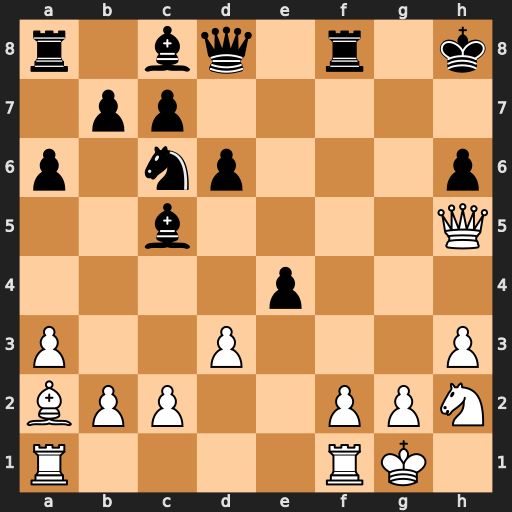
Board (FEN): r1bq1r1k/1pp5/p1np3p/2b4Q/4p3/P2P3P/BPP2PPN/R4RK1
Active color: w
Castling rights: -
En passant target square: -
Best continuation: Qxh6#